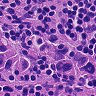
Metastatic tissue present: yes